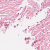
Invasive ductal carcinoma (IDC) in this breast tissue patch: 1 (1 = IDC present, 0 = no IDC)